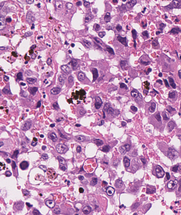
Tumor epithelial tissue: yes
Tumor-associated stroma tissue: no
Normal tissue: no